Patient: sex M, age 61
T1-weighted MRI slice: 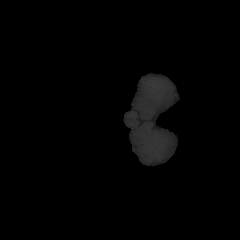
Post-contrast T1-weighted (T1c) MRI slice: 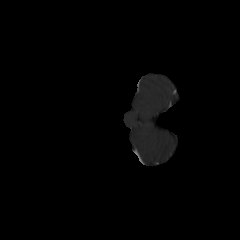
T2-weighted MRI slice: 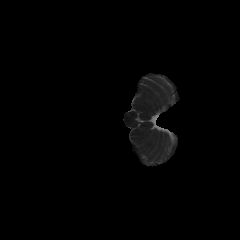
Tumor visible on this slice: no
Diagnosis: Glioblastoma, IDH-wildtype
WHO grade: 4